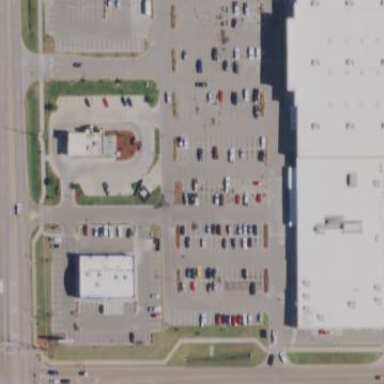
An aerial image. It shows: Retail area.